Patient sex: M
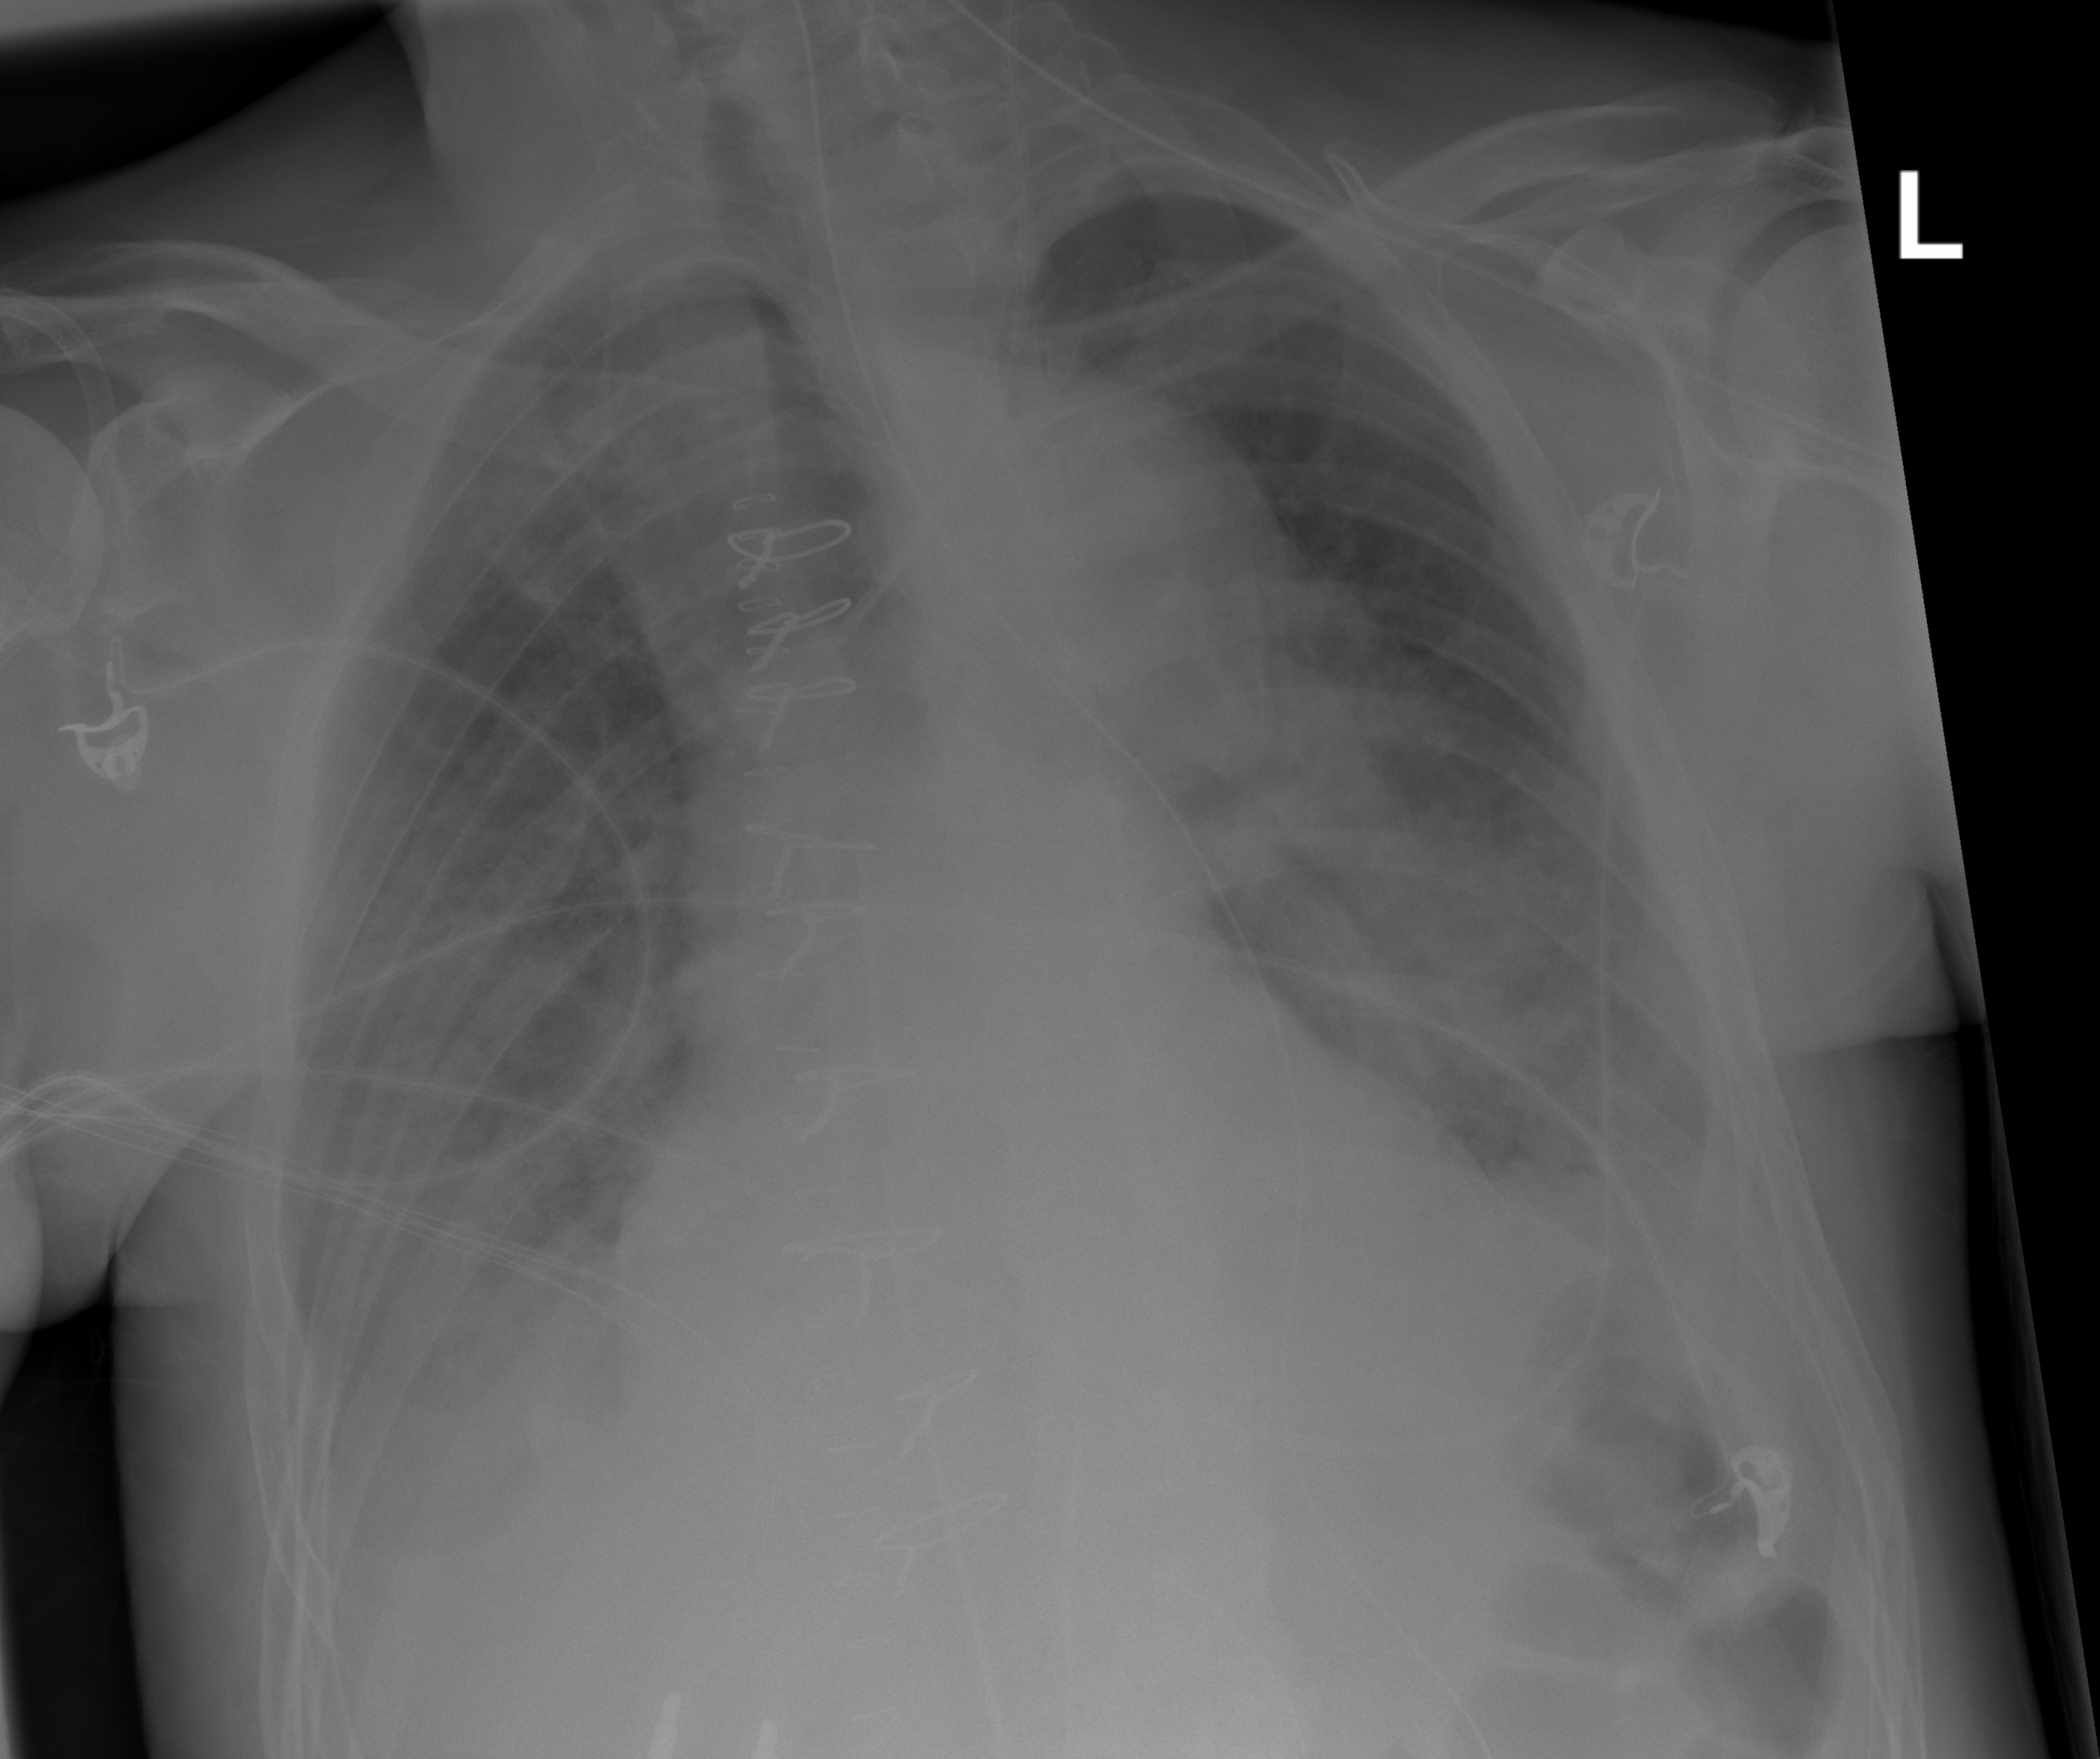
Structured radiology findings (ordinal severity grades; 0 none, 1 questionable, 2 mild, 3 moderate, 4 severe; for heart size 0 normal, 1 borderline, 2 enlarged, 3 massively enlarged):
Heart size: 1
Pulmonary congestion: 2
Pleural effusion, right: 2
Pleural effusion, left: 2
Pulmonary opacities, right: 2
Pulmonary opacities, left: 2
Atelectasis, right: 2
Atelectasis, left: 2